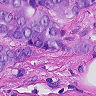
Metastatic tissue present: yes